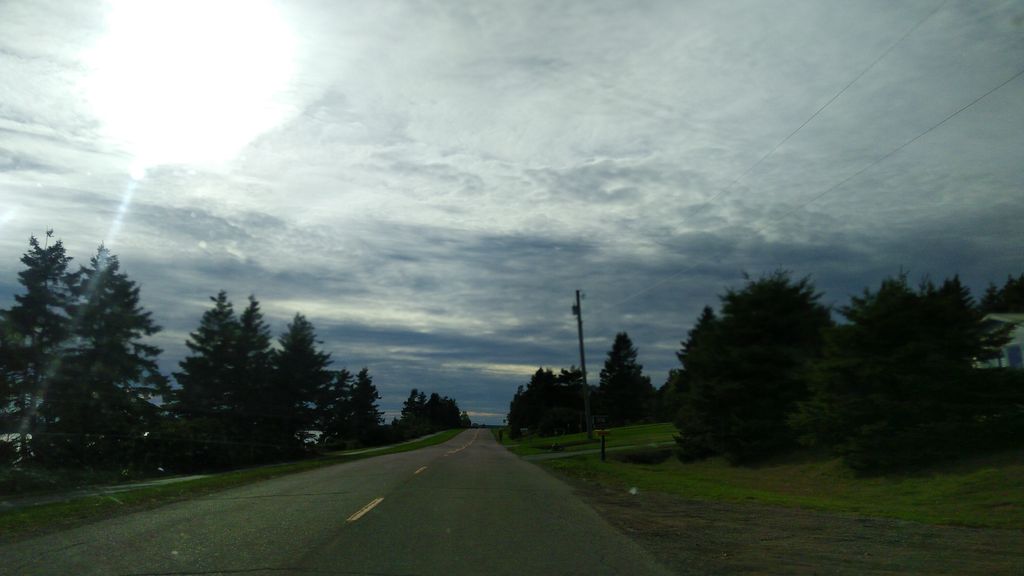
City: charlottetown